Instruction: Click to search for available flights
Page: home
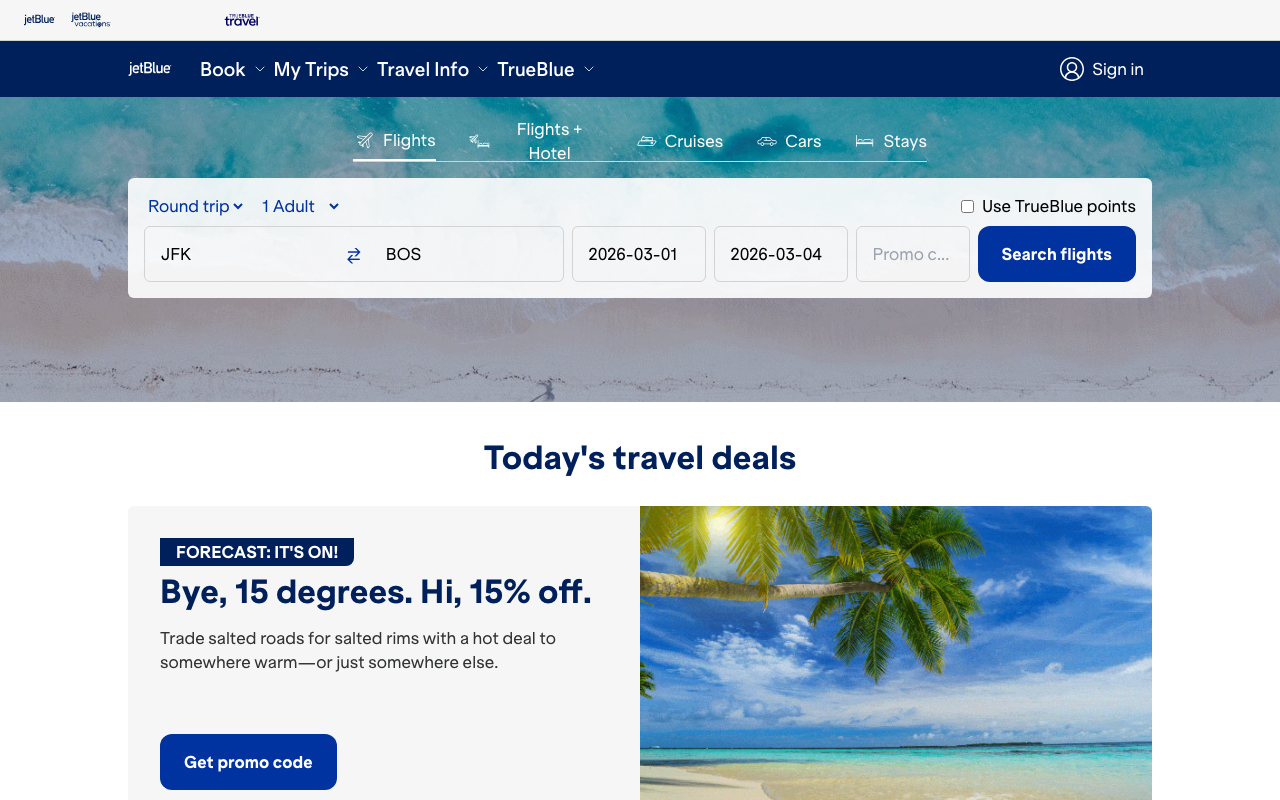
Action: click